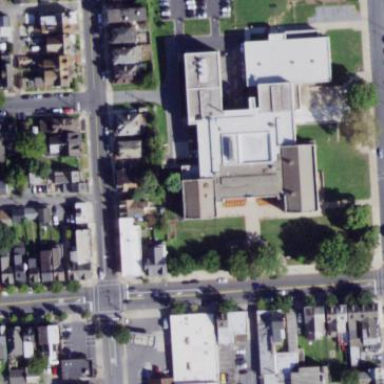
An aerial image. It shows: School building.